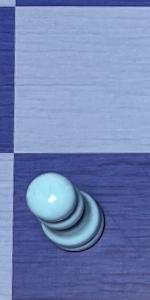
Label: Pawn_White